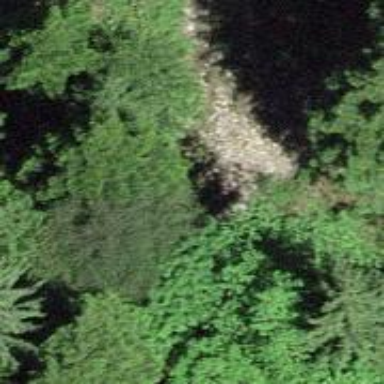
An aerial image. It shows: Culvert tunnel.